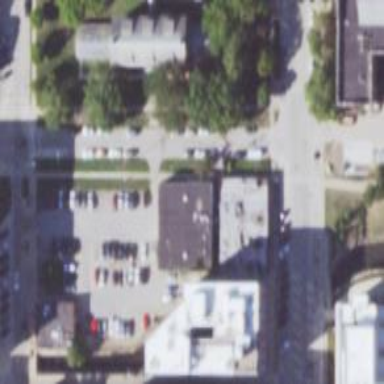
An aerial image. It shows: Alleyway designated as service road.